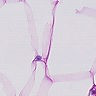
Metastatic tissue present: no